Question: '''
table
tbody
tr
th ID
th Product Name
th Price
th Category
th Action
if data.length
each item in data
tr
td #{item['_id']}
td #{item['product_name']}
td #{item['price']}
td #{item['category']}
td
'''
For this code I'm getting error

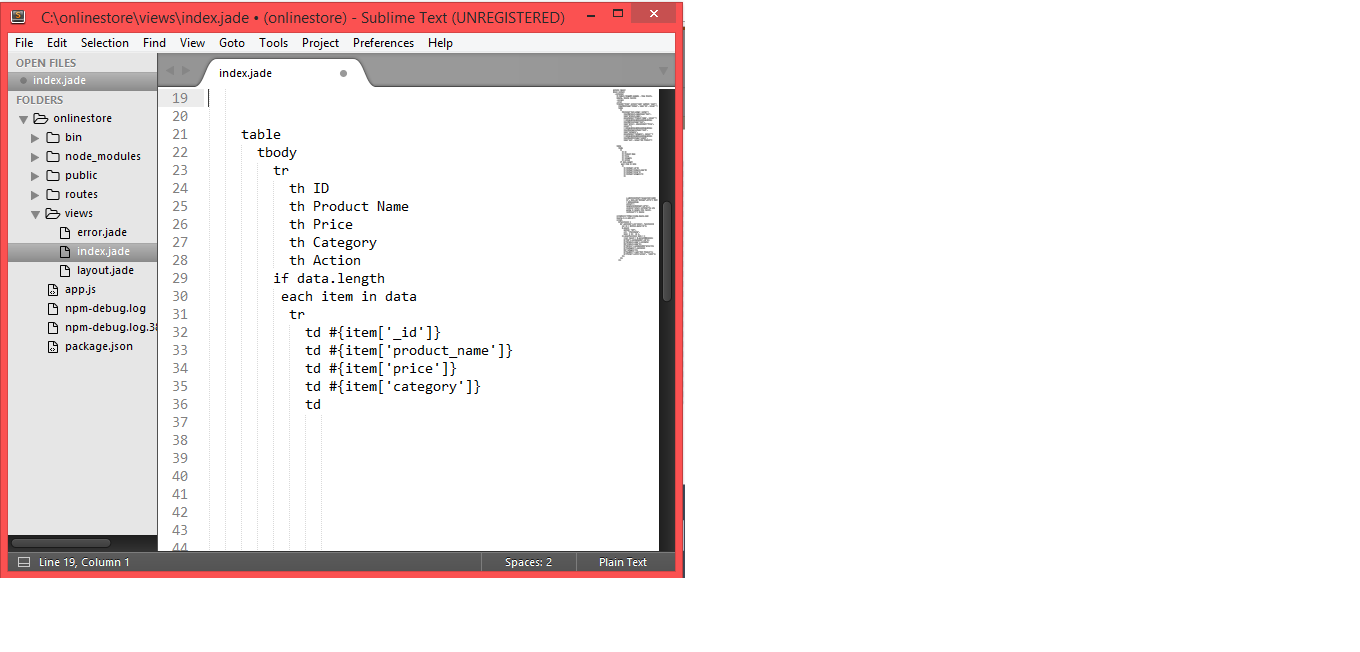
Answer: Just use if data which will do the same thing your doing now, testing if the data is not empty.